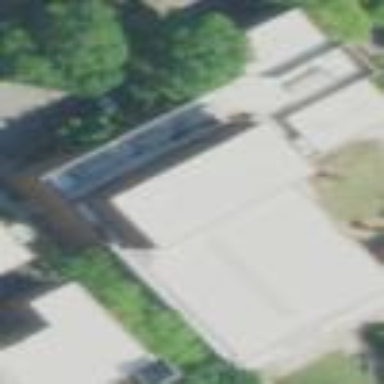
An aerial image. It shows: University building that houses theatre.